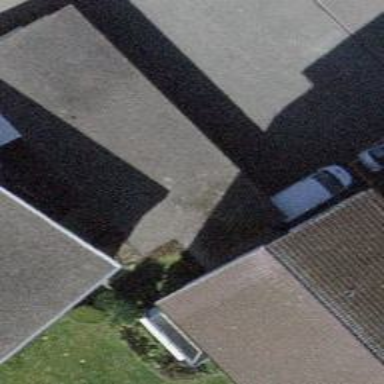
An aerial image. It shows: Garages with flat roofs.